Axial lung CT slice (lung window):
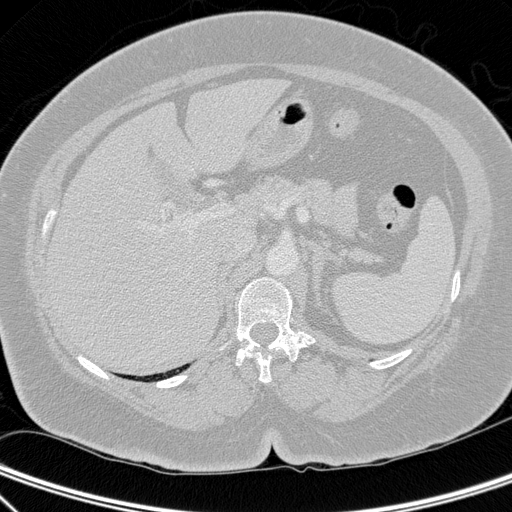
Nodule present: no